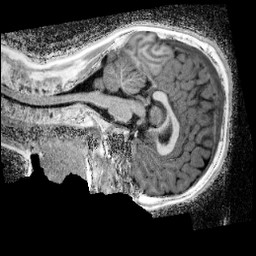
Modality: UNIT1_denoised
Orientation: sagittal
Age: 12
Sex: male
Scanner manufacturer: siemens
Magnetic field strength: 3 T
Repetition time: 4 s
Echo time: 0.00299 s